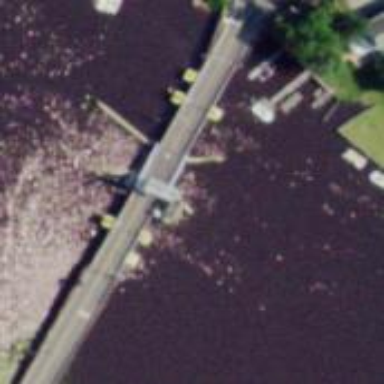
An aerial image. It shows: Primary highway on movable bascule bridge.